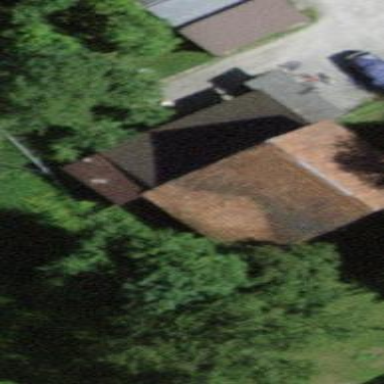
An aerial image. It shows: Barn.